Aerial crown-view tile of a tropical tree (Barro Colorado Island, Panama), acquired 20240611:
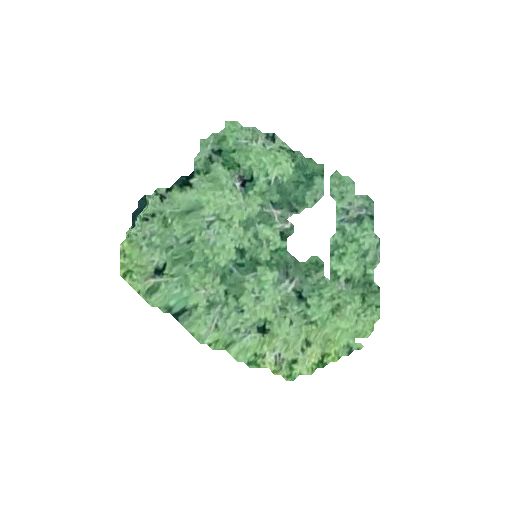
Species: Calophyllum longifolium
GBIF accepted scientific name: Calophyllum longifolium
Crown area: 67.007 m²